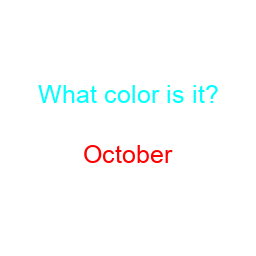
Color: red
Background color: white
Question text color: cyan